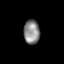
Tissue: skin
Cell type: Epithelial cells
Senescence score: 0.1663
Nuclear area (px): 377
Mean DAPI intensity: 137.172